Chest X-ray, PA view. Patient: 41 years old, sex M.
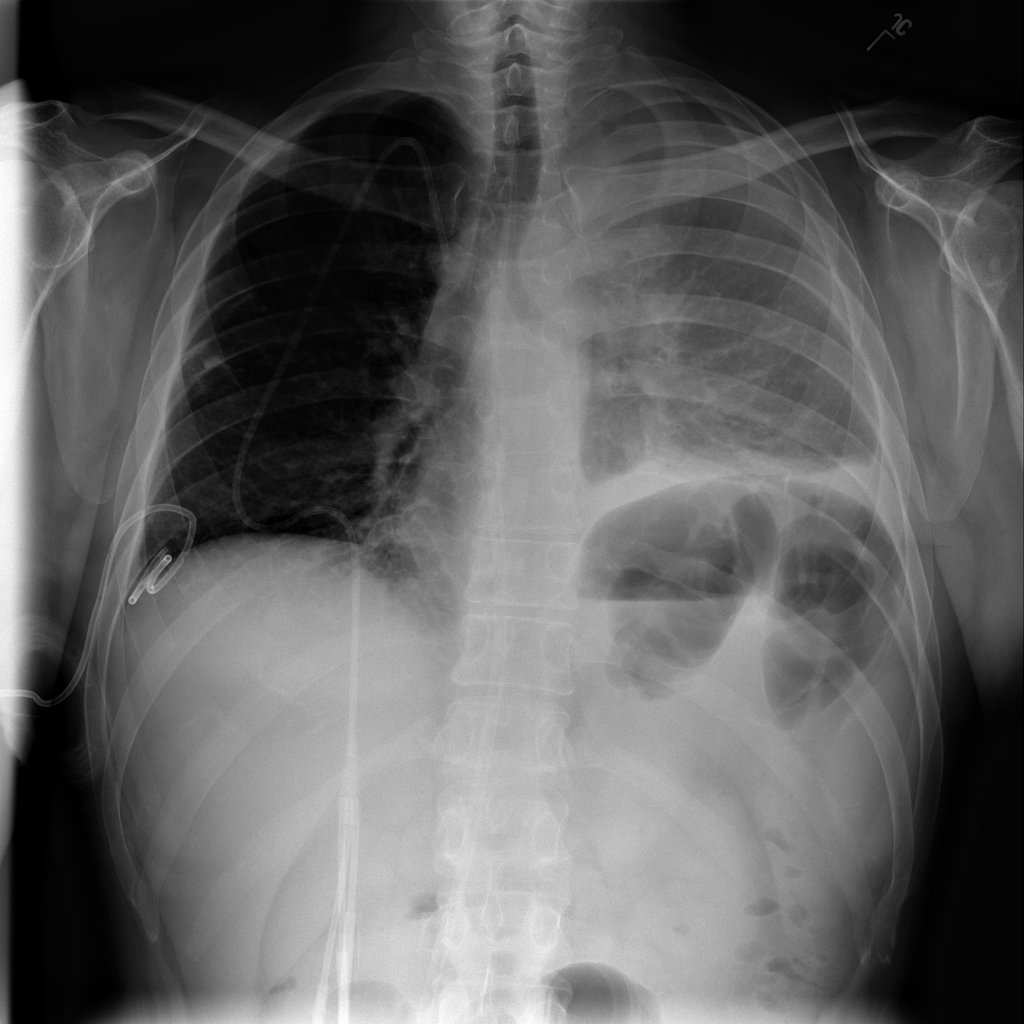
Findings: No Finding